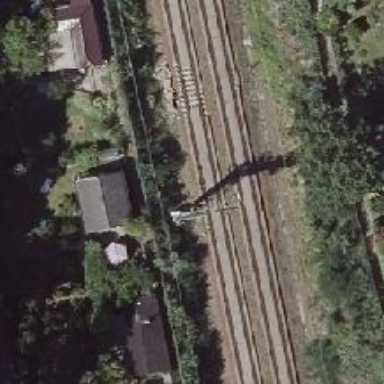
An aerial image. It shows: Rail track with contact lines for electrification. The railway is ballastless.